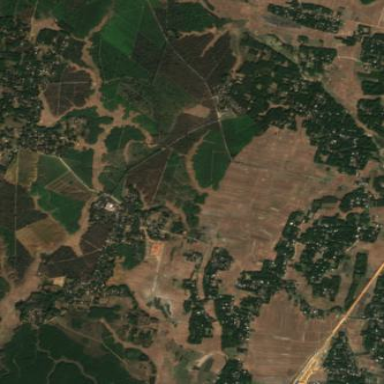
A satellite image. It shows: Orchard consisting of tea plants.